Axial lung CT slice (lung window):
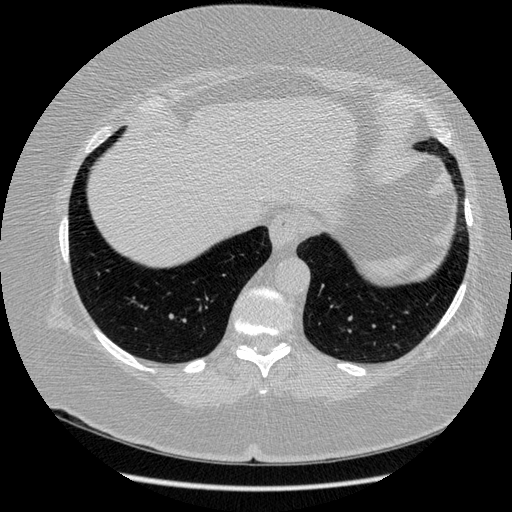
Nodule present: no